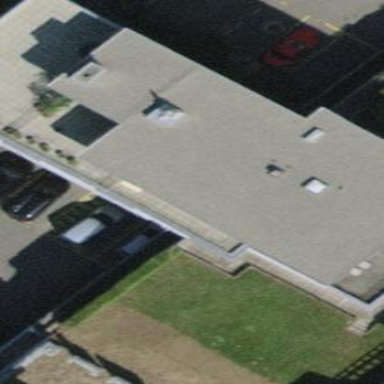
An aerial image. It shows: Building with flat roof.